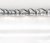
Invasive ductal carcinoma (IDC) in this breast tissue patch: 0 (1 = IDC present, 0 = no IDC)